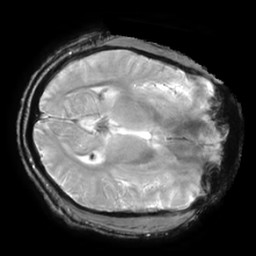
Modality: T2starw
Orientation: axial
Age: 40
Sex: male
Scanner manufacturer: ge
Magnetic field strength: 3 T
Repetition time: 0.65 s
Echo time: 0.02 s